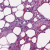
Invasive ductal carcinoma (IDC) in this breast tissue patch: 0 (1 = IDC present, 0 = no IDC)